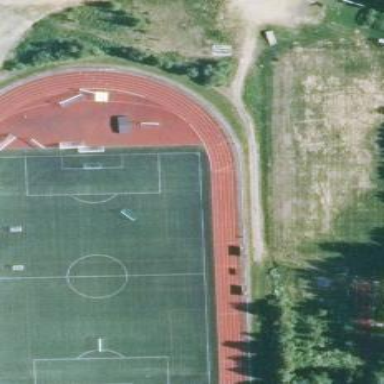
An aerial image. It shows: Paved track on leisure land.